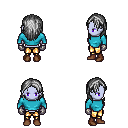
a pixel art fantasy rpg character, female body template, dark elf, purple skin, teal long-sleeve shirt, gold greaves, gray long hairstyle, metal gloves, brown shoes, four views (front, back, left, right), 2x2 character sprite sheet, small pixel art, hard edges, no anti-aliasing